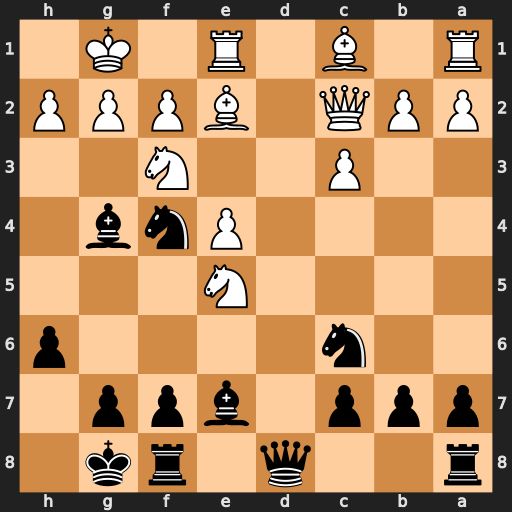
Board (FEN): r2q1rk1/ppp1bpp1/2n4p/4N3/4Pnb1/2P2N2/PPQ1BPPP/R1B1R1K1
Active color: b
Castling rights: -
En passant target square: -
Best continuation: Nxe2+ Rxe2 Nxe5 Nxe5 Bxe2